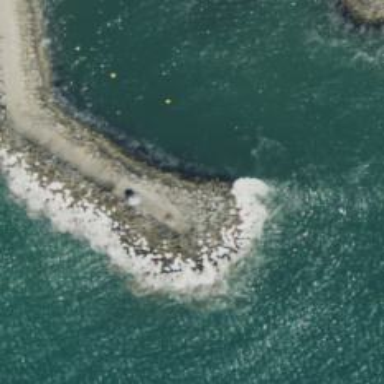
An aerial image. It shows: Breakwater structure.